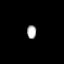
Tissue: prostate
Cell type: Myeloid cells
Senescence score: 0.3599
Nuclear area (px): 120
Mean DAPI intensity: 182.675